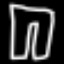
Label: pants